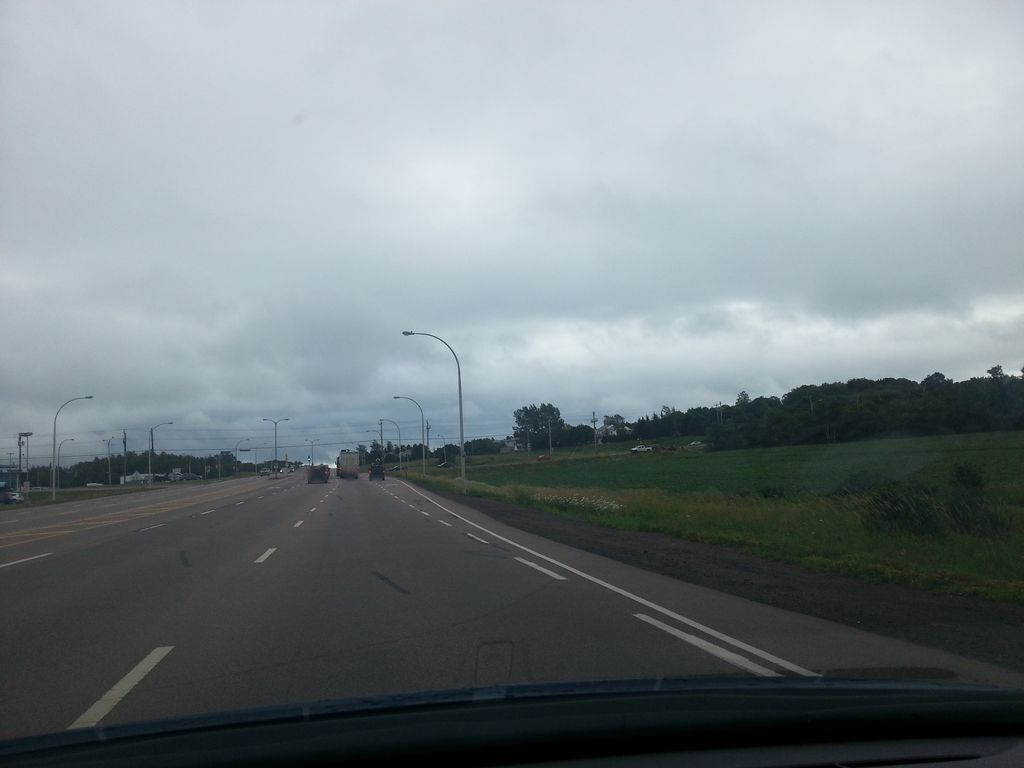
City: charlottetown